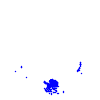
Particle: electron